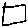
Label: square